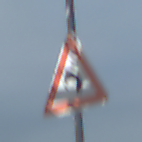
Verkehrszeichen: KurveLinks
Umgebung: Outdoor, Beach
Tageszeit: SunriseSunset
Wetter: PartlyCloudy
Licht: Natural
Jahreszeit: NotSpecified
Kontrast: LowContrast